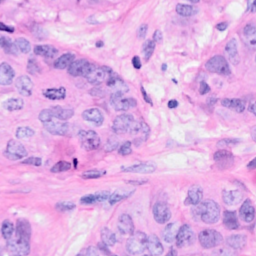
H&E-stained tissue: Breast